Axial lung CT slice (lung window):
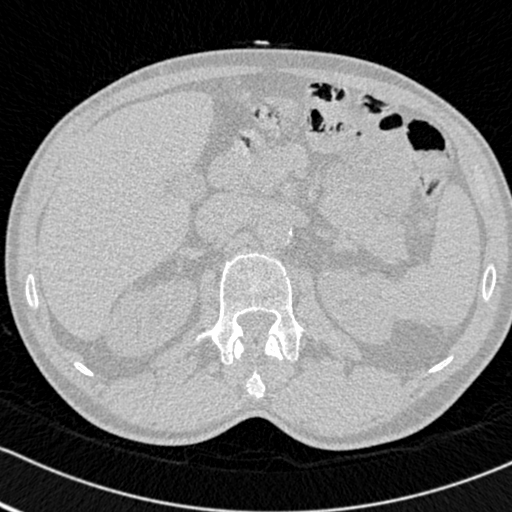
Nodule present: no